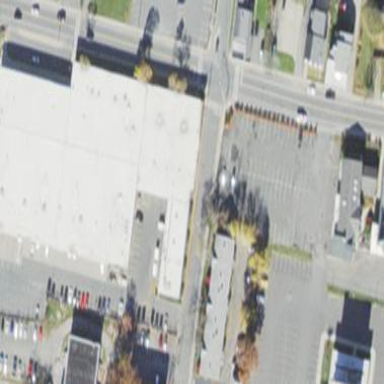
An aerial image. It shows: Civic building that serves as post office.